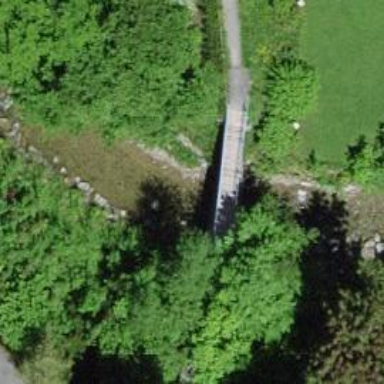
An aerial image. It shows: Footway bridge.